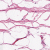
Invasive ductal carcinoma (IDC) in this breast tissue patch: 0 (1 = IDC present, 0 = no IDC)